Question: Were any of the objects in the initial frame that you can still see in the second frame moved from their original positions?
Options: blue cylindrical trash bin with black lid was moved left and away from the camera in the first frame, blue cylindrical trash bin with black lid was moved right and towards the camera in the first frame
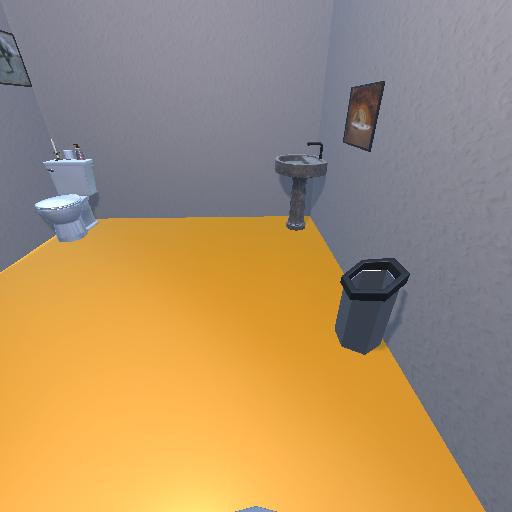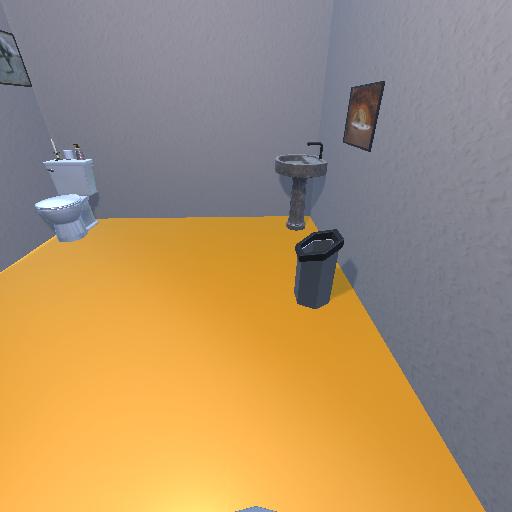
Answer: blue cylindrical trash bin with black lid was moved left and away from the camera in the first frame